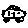
Label: car